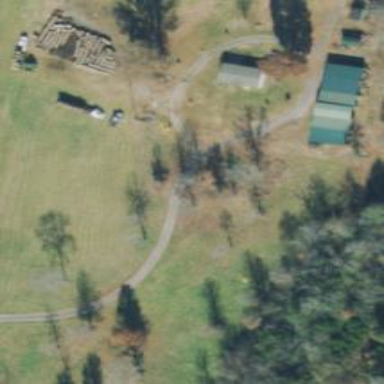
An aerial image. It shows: Driveway.